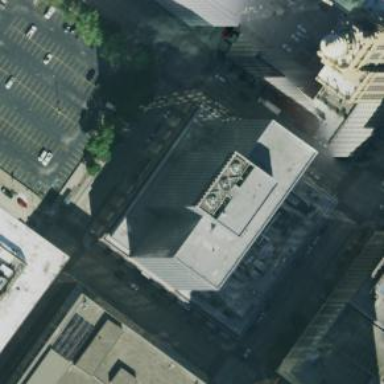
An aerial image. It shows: Part of building is shown in the image.